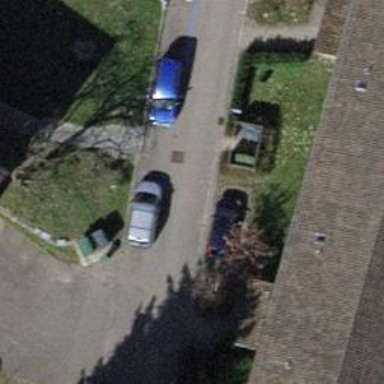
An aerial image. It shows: Asphalt road in living street.